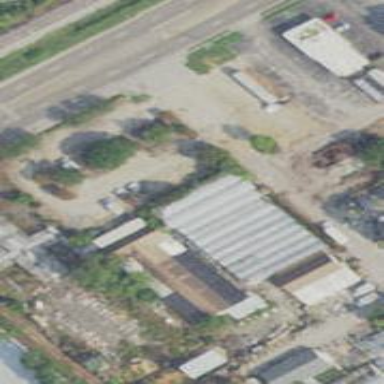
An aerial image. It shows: Shed.